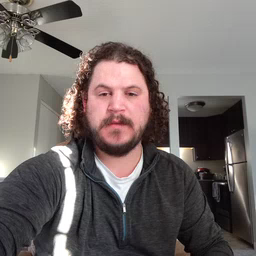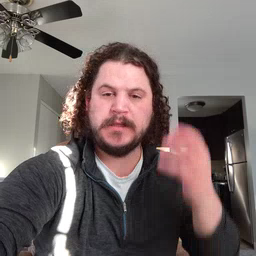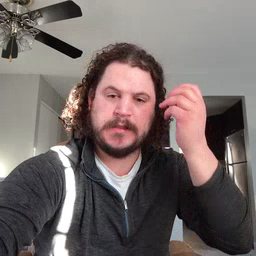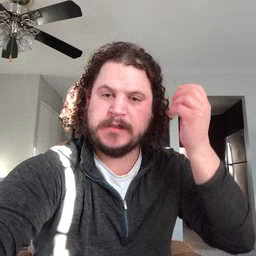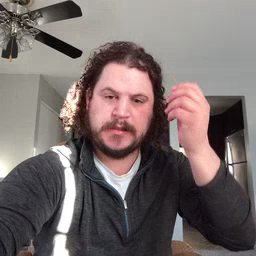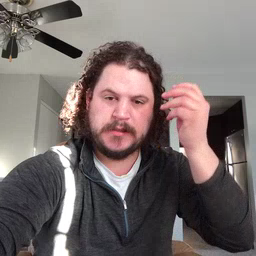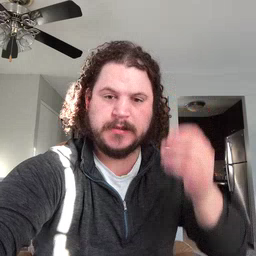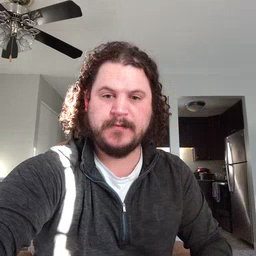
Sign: think